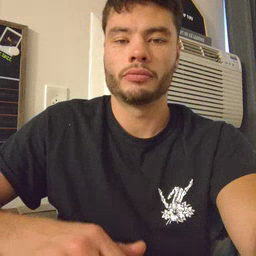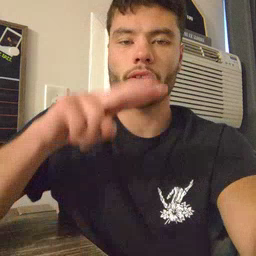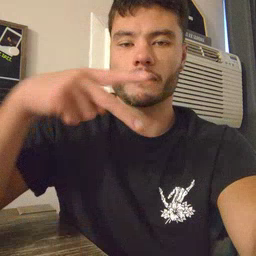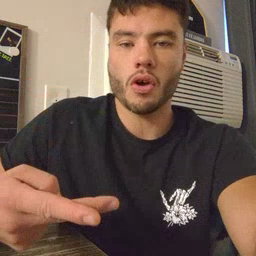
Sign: fall